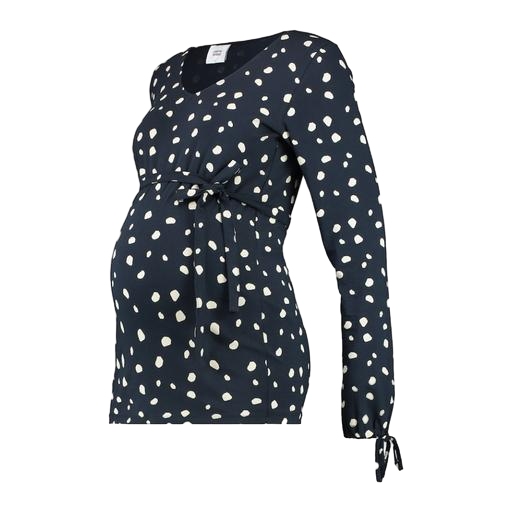
navy spot pleat front top, black long-sleeved polka-dot print, blue maternity navy polka heart cap, white background